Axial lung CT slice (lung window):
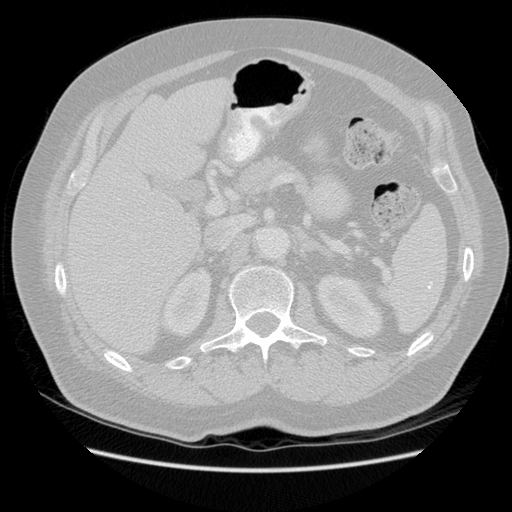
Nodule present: no